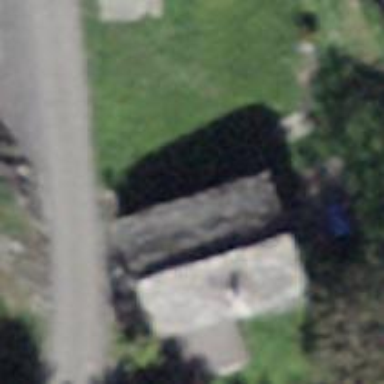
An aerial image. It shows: Shed.